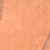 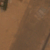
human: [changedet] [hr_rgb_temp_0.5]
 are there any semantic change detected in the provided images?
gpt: The urbanization process is starting in the desert area.